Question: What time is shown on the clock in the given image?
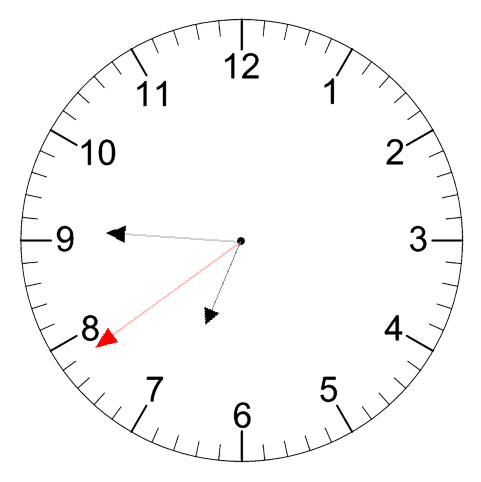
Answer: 06:45:39